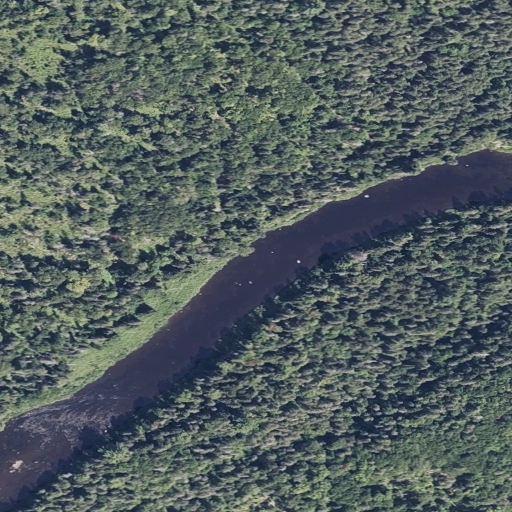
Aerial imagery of beach in Maine named Gilman Beach containing evergreen forest, mixed forest, open water, woody wetlands, and herbaceous wetlands